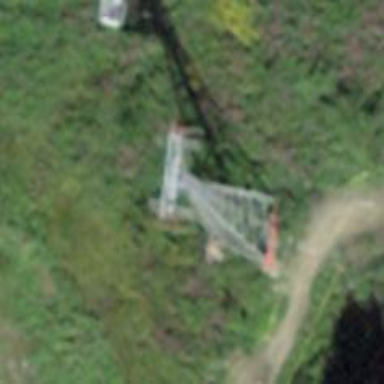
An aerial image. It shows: Pylon used for aerialway.